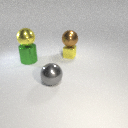
small yellow metal cube below large brown metal sphere